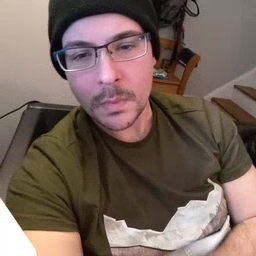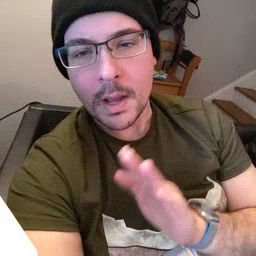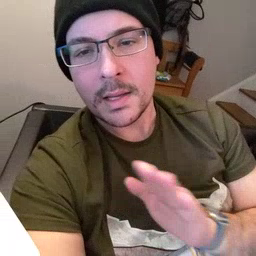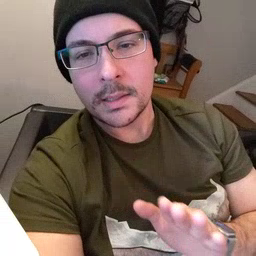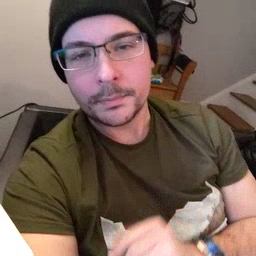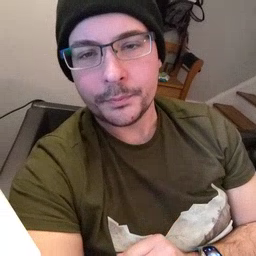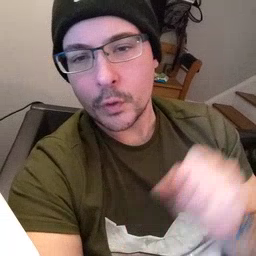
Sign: clean